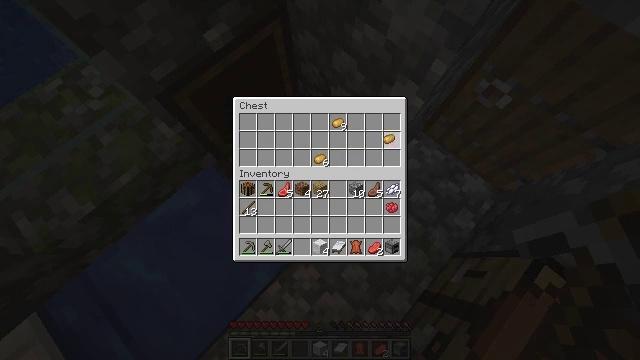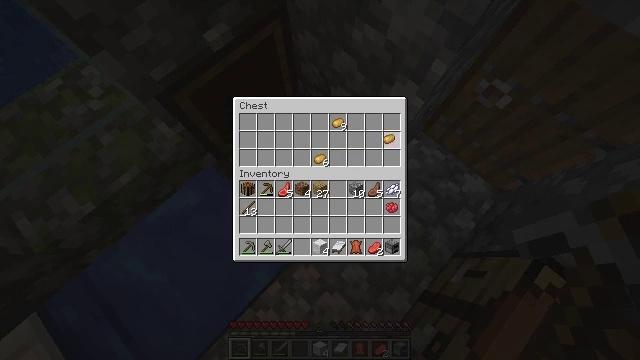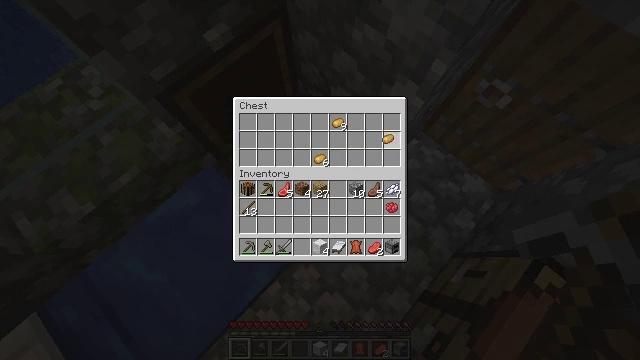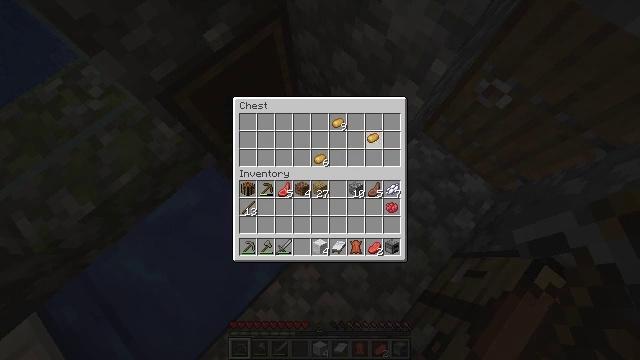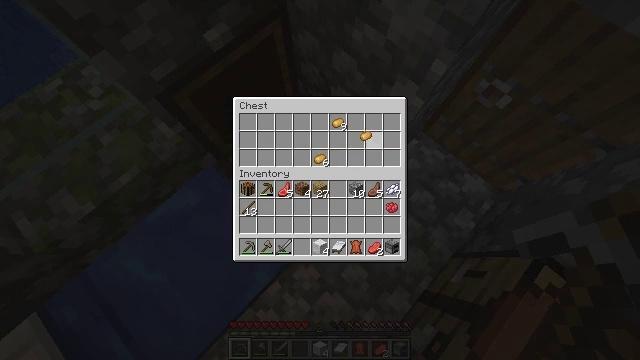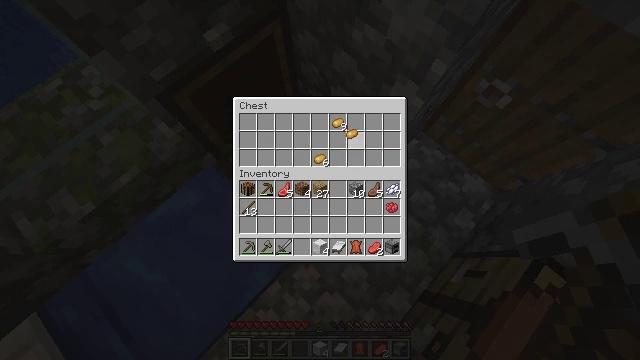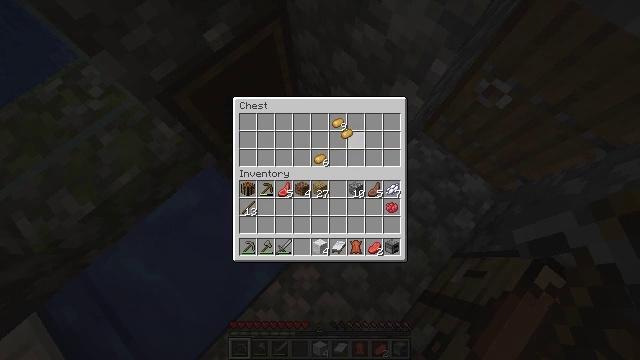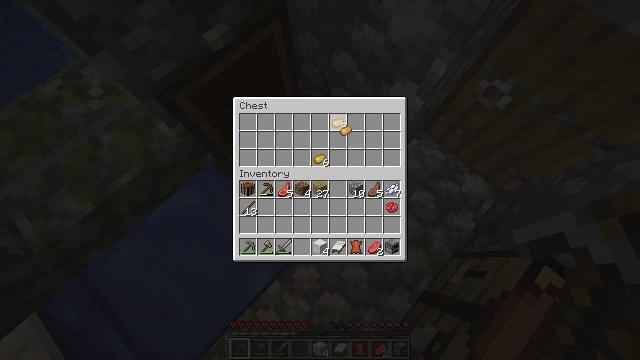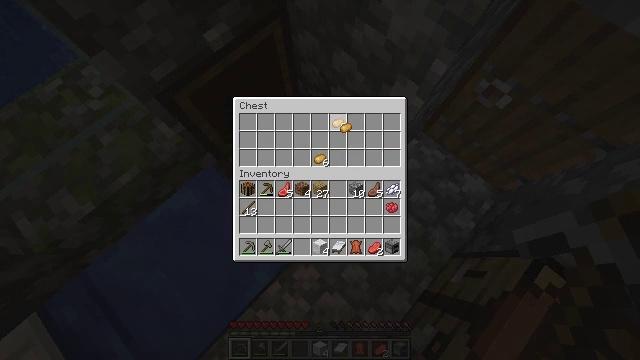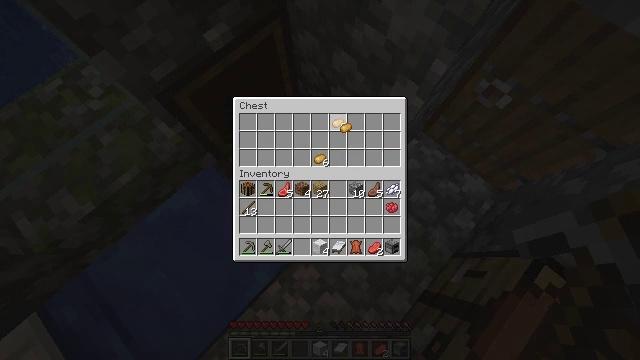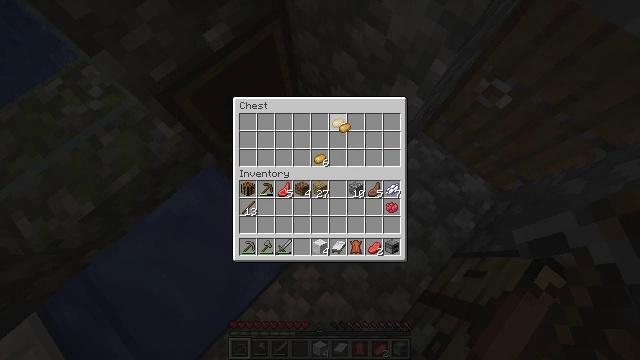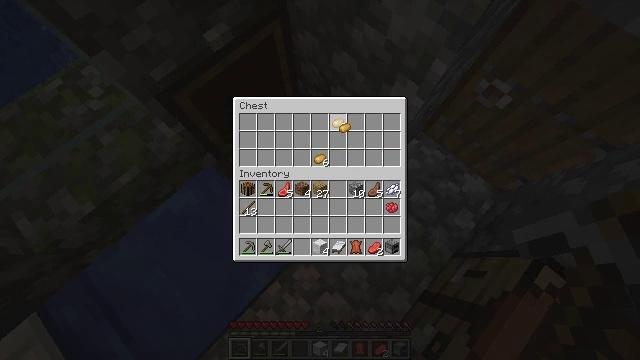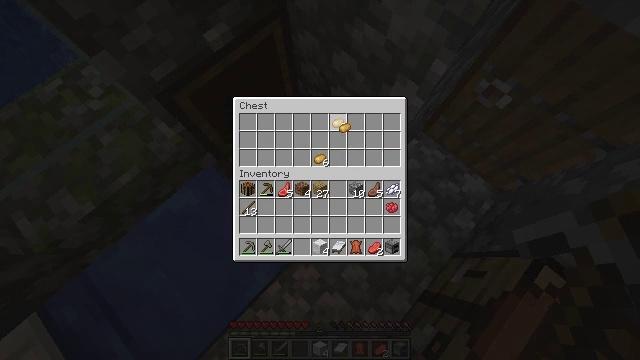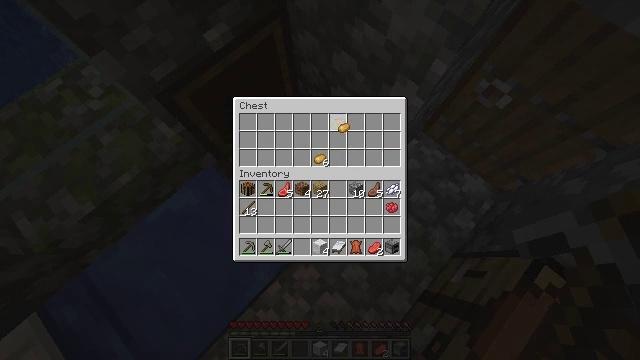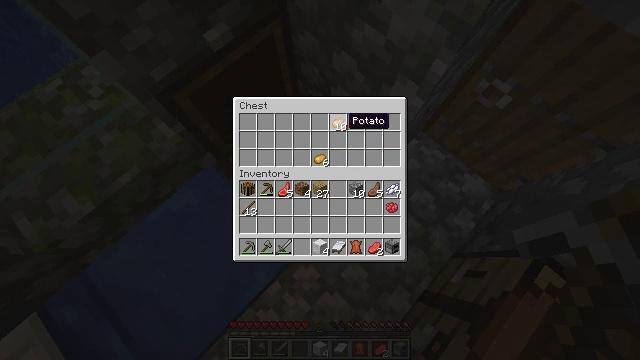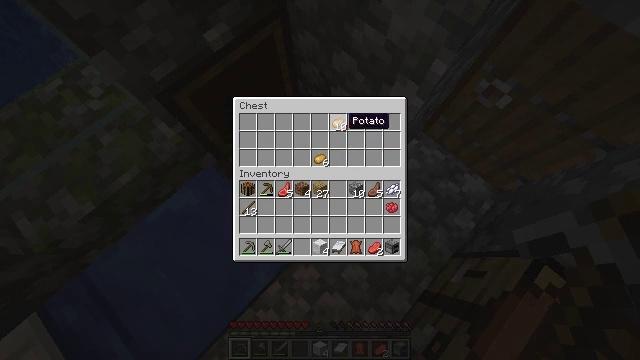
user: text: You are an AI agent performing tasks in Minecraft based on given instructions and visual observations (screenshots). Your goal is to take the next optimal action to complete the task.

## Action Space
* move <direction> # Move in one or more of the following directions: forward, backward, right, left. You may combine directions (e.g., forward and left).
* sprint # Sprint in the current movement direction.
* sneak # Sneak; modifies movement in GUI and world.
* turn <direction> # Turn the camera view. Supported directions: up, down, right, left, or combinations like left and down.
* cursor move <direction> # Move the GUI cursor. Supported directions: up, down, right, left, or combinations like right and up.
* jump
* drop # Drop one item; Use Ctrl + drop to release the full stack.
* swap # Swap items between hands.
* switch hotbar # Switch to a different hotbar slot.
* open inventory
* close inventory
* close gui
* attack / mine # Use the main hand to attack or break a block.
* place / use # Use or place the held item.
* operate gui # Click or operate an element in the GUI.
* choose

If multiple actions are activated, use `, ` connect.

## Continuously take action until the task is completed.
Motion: motion action
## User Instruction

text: Mine the blue bed to pick it up.
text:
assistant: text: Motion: operate gui
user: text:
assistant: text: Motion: operate gui
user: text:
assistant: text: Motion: cursor move left
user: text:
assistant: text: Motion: cursor move left
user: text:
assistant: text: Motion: cursor move left
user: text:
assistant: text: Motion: no_op
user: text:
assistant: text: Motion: no_op
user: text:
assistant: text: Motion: no_op
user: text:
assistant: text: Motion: no_op
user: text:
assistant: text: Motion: no_op
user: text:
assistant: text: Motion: operate gui
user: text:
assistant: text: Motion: operate gui
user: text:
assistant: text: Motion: operate gui
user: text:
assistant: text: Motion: no_op
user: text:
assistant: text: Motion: no_op
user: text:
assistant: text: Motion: no_op
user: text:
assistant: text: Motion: no_op
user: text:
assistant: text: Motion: operate gui
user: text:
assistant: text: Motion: operate gui
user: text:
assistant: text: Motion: operate gui
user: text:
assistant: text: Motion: cursor move left and down
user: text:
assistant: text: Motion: no_op
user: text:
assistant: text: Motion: no_op
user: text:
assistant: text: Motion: no_op
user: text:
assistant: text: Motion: no_op
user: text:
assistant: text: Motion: no_op
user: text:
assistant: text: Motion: no_op
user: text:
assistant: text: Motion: no_op
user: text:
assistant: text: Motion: no_op
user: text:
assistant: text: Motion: operate gui